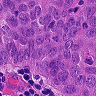
Metastatic tissue present: yes